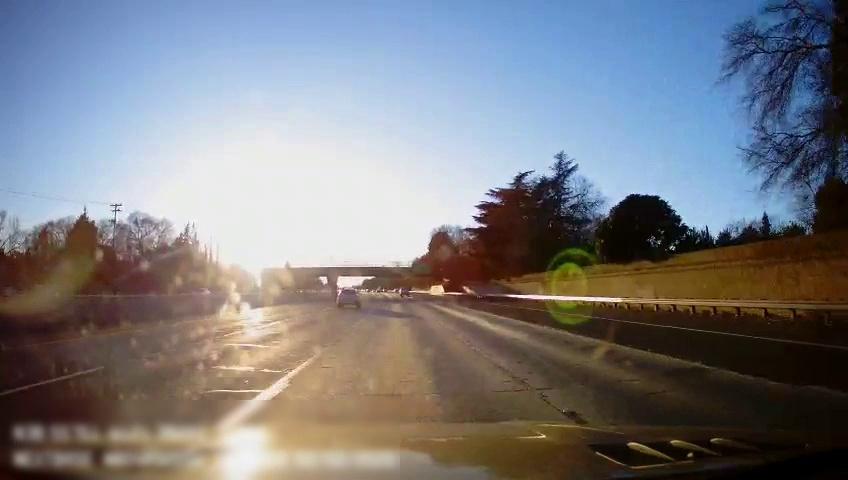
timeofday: Day
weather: Sunny
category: Drivable Space
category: Vehicles | Truck
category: Vehicles | SUV
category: Lanes | Alternate Lane
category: Lanes | Alternate Lane
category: Lanes | Current Lane
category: Lanes | Alternate Lane
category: Traffic | Signs